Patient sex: M
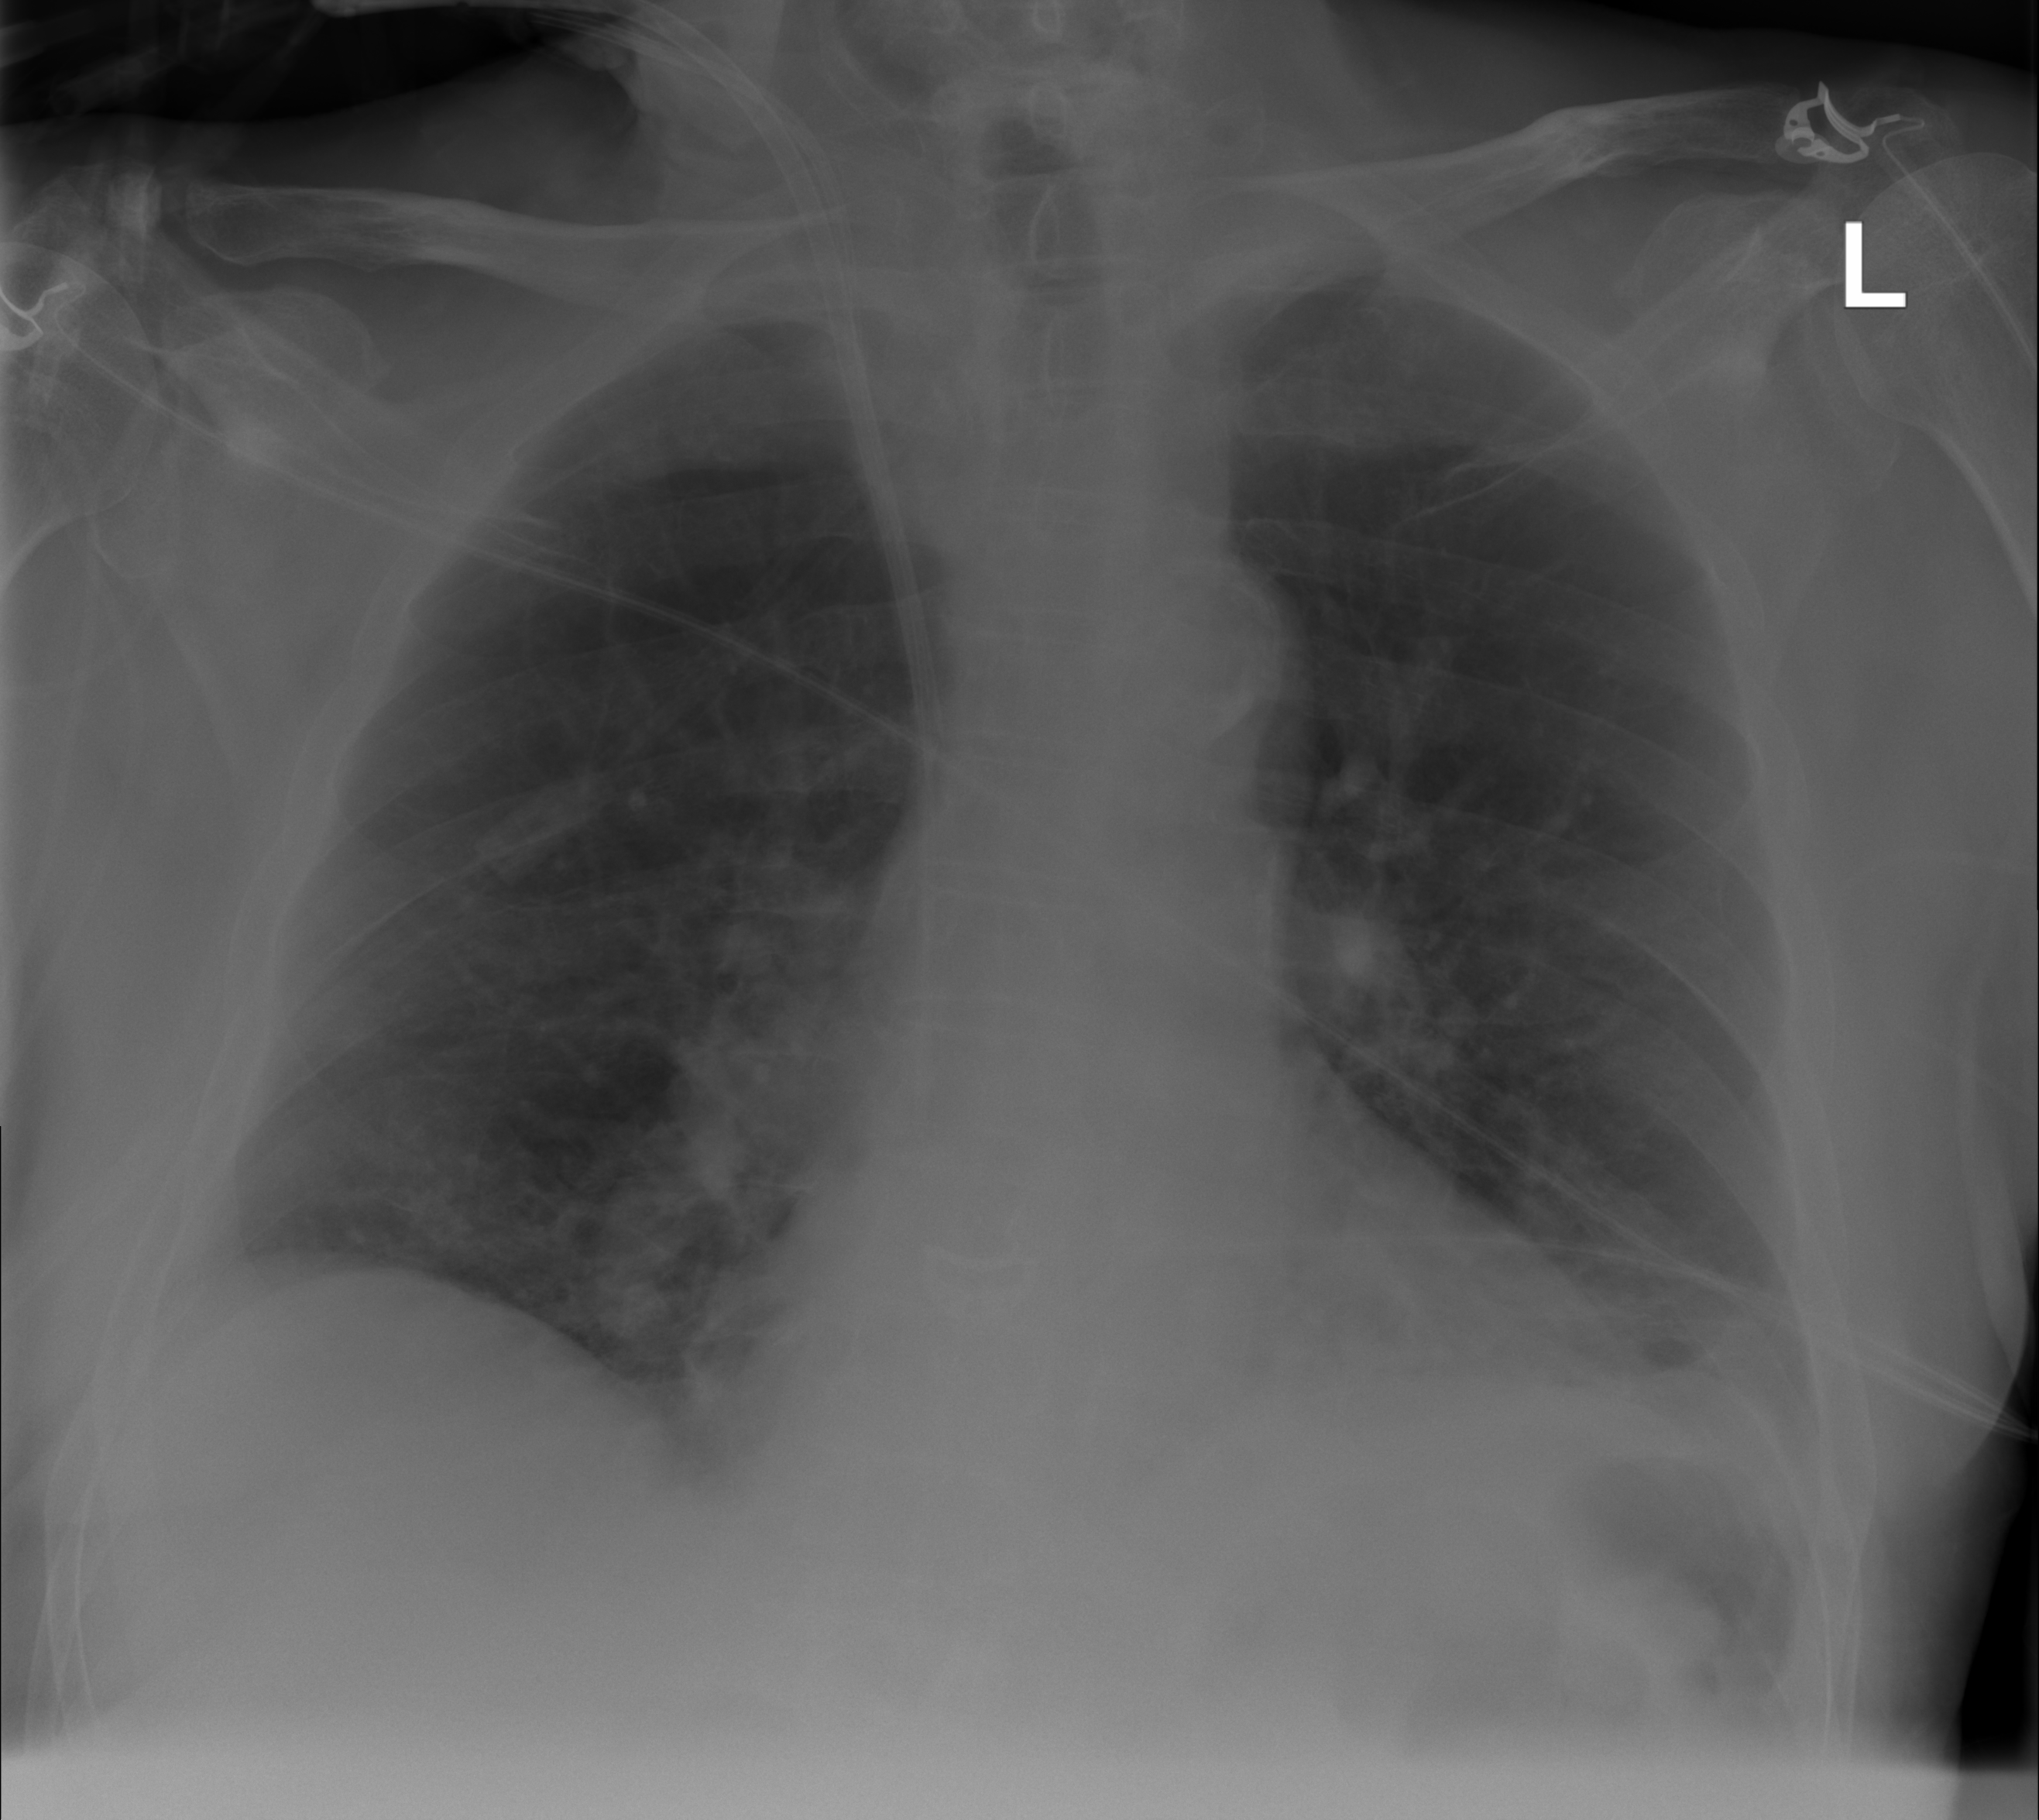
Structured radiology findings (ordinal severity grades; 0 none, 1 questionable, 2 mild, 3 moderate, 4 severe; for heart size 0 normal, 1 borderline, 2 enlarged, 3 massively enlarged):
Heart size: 1
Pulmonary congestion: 2
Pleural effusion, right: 0
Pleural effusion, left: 0
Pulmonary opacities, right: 0
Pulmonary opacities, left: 0
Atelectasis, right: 0
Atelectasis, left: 2